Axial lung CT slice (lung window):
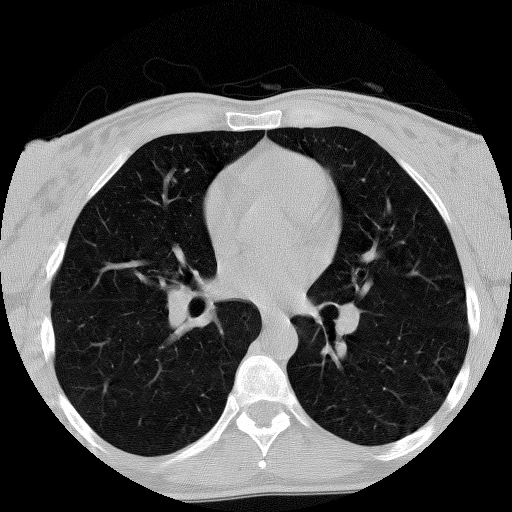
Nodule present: no